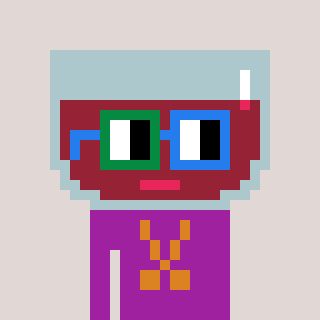
a pixel art character with square green and blue glasses, a wine-shaped head and a magenta-colored body on a warm background